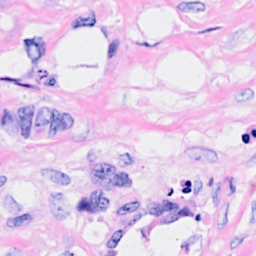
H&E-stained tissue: Breast